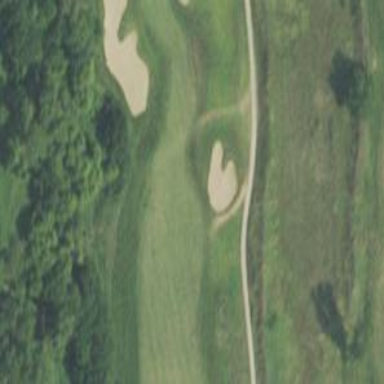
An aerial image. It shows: Lush grass fairway on golf course.